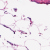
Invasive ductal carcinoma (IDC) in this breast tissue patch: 0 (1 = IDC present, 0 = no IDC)